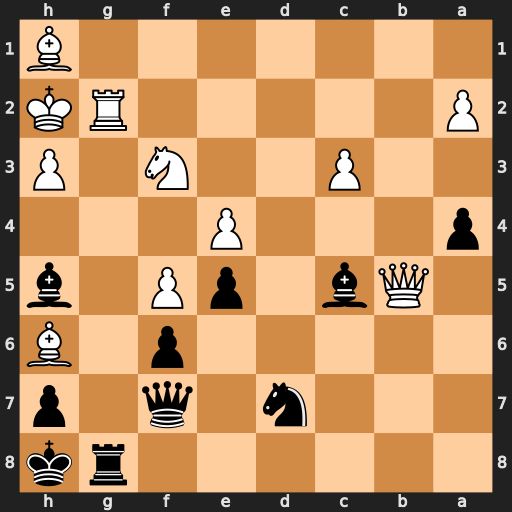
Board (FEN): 6rk/3n1q1p/5p1B/1Qb1pP1b/p3P3/2P2N1P/P5RK/7B
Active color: b
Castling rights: -
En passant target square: -
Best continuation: Bxf3 Rxg8+ Qxg8